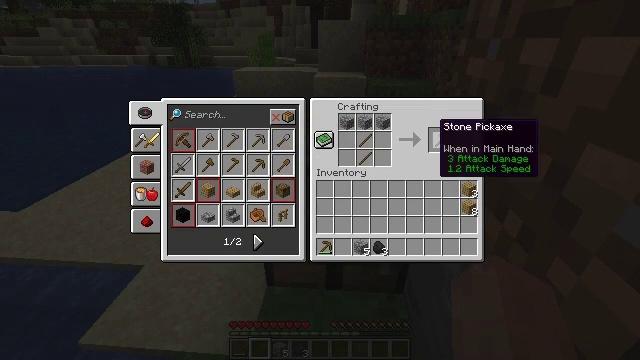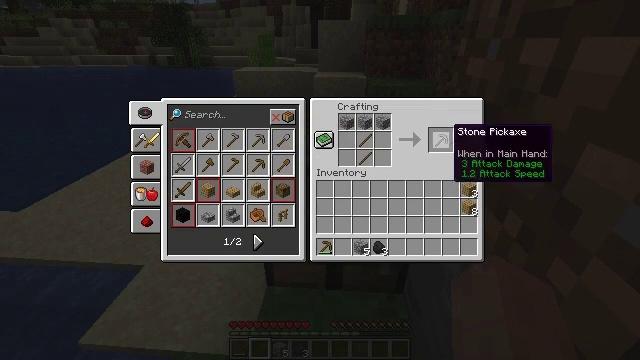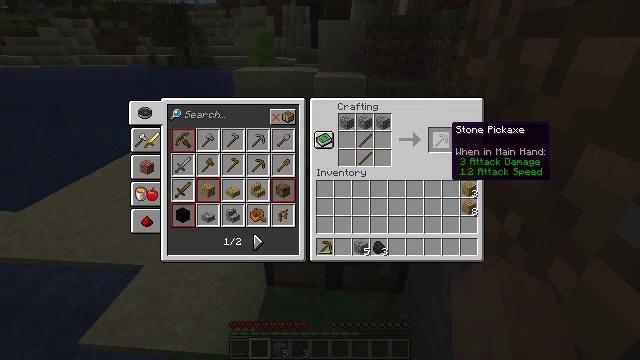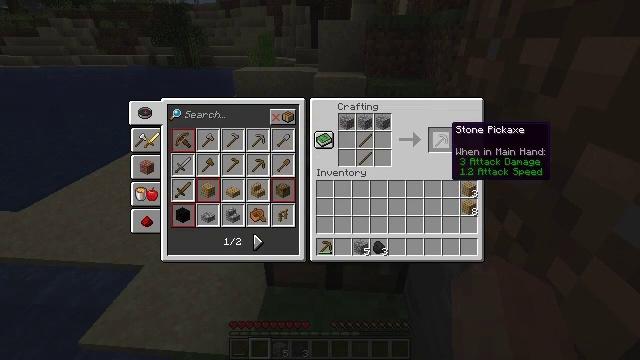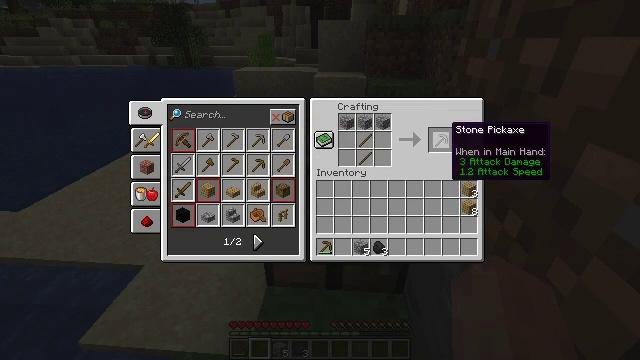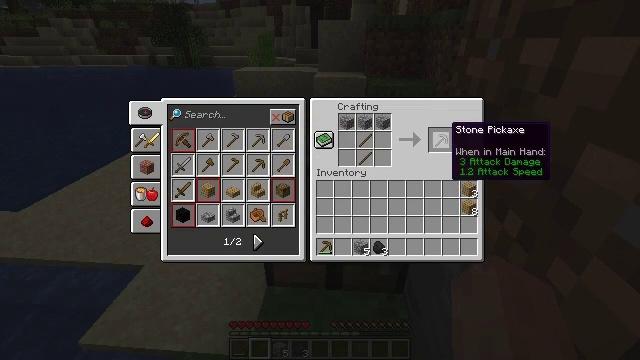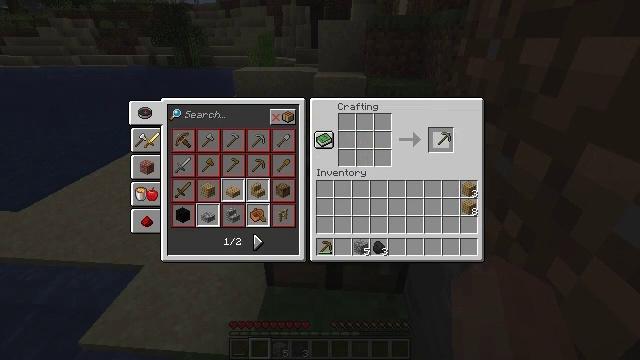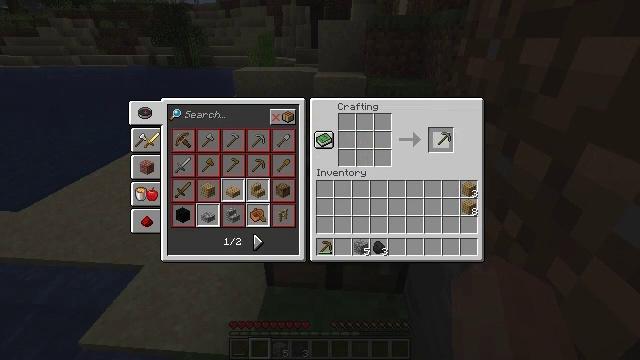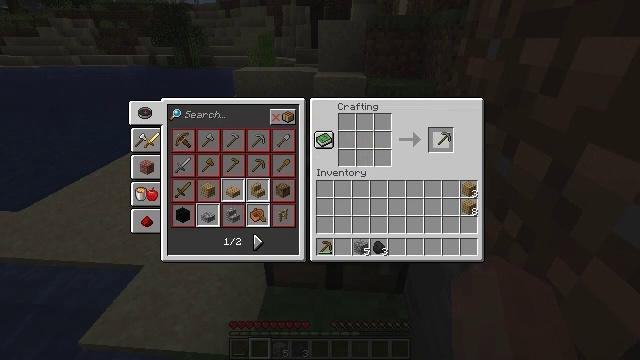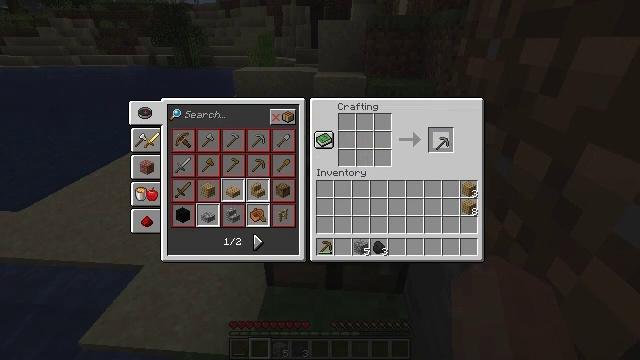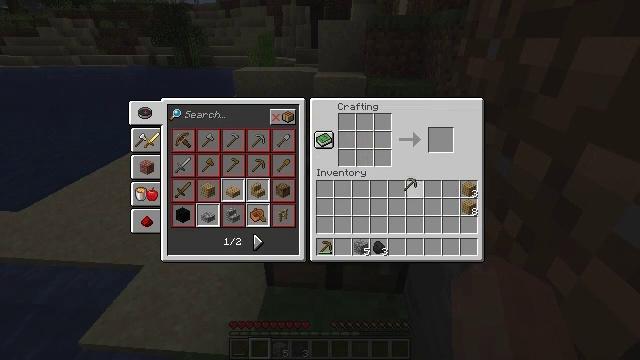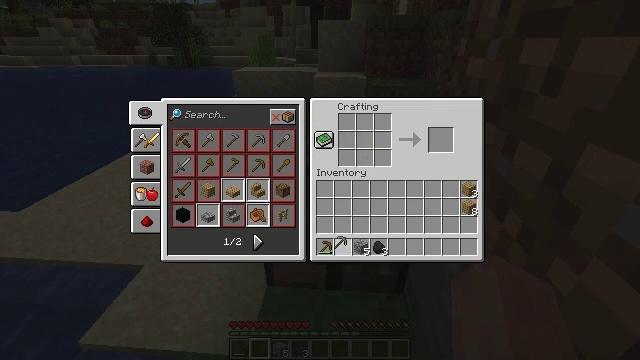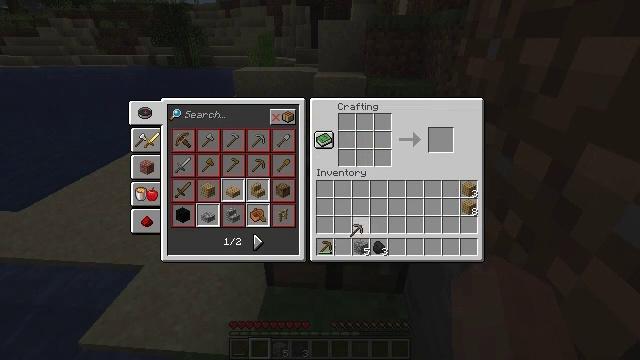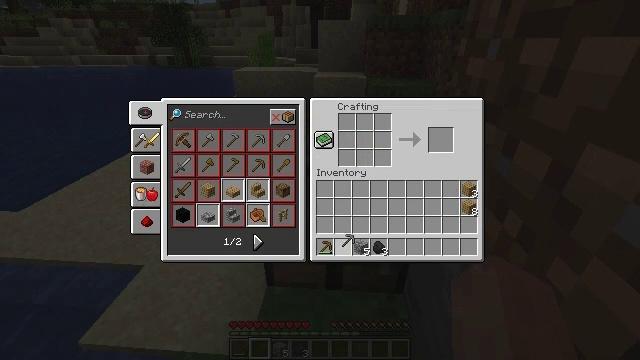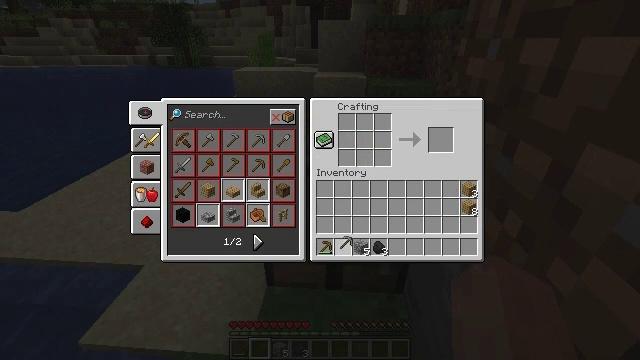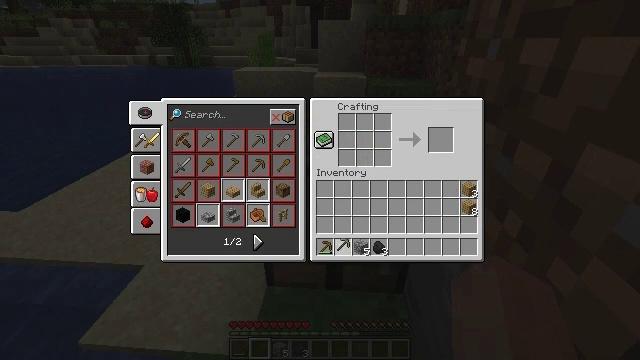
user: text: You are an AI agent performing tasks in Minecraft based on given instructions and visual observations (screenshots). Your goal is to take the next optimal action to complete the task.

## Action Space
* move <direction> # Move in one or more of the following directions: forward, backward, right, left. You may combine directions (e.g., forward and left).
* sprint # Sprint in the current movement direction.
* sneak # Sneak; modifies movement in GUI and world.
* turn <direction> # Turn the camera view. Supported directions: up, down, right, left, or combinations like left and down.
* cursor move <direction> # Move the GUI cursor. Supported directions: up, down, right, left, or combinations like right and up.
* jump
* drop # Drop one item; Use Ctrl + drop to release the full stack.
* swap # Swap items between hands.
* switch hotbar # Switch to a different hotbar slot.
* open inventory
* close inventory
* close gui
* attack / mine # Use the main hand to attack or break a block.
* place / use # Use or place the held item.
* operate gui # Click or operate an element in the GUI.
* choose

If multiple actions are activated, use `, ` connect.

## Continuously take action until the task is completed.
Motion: motion action
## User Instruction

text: Combine sticks and cobblestone to craft a stone pickaxe.
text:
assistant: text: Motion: turn right
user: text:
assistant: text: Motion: no_op
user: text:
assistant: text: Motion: no_op
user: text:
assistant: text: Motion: no_op
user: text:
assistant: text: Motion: no_op
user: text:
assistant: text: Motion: attack / mine
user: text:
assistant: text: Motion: attack / mine
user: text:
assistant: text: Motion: attack / mine
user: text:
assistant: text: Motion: no_op
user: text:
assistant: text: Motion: turn left and down
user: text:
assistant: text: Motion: turn left and down
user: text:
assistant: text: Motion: turn right
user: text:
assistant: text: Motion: no_op
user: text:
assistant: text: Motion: no_op
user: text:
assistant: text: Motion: no_op
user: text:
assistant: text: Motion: no_op
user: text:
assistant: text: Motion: no_op
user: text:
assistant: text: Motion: no_op
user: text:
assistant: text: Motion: no_op
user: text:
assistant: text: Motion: no_op
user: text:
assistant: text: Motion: no_op
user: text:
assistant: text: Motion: no_op
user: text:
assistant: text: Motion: no_op
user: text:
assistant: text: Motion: attack / mine
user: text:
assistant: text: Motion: attack / mine
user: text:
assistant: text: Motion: attack / mine
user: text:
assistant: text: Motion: no_op
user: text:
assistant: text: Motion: no_op
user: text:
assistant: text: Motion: turn up
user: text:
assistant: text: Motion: no_op